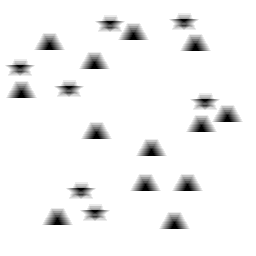
Squares: 0
Triangles: 13
Stars: 7
Total shapes: 20